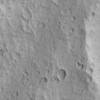
Label: not_dusty